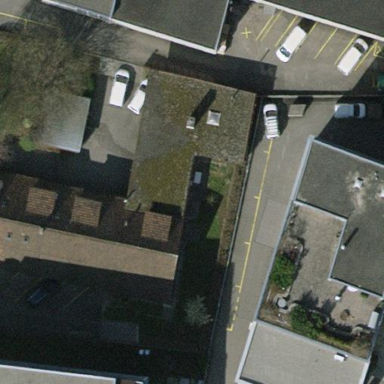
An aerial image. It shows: Industrial building.